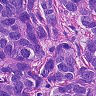
Metastatic tissue present: yes